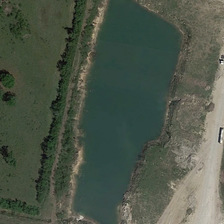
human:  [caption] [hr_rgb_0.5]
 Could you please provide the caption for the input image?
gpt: two rows of green trees and a road are in two sides of an almost rectangular green pond .

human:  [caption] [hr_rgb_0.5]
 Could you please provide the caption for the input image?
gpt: two rows of green trees and a road are in two sides of an almost rectangular green pond .

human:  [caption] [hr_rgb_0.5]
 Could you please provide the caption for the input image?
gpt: two rows of green trees and a road are in two sides of an almost rectangular green pond .

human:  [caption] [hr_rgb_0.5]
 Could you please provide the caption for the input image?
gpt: two rows of green trees and a road are in two sides of an almost rectangular green pond .

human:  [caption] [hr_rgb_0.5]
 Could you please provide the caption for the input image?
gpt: two rows of green trees and a road are in two sides of an almost rectangular green pond .